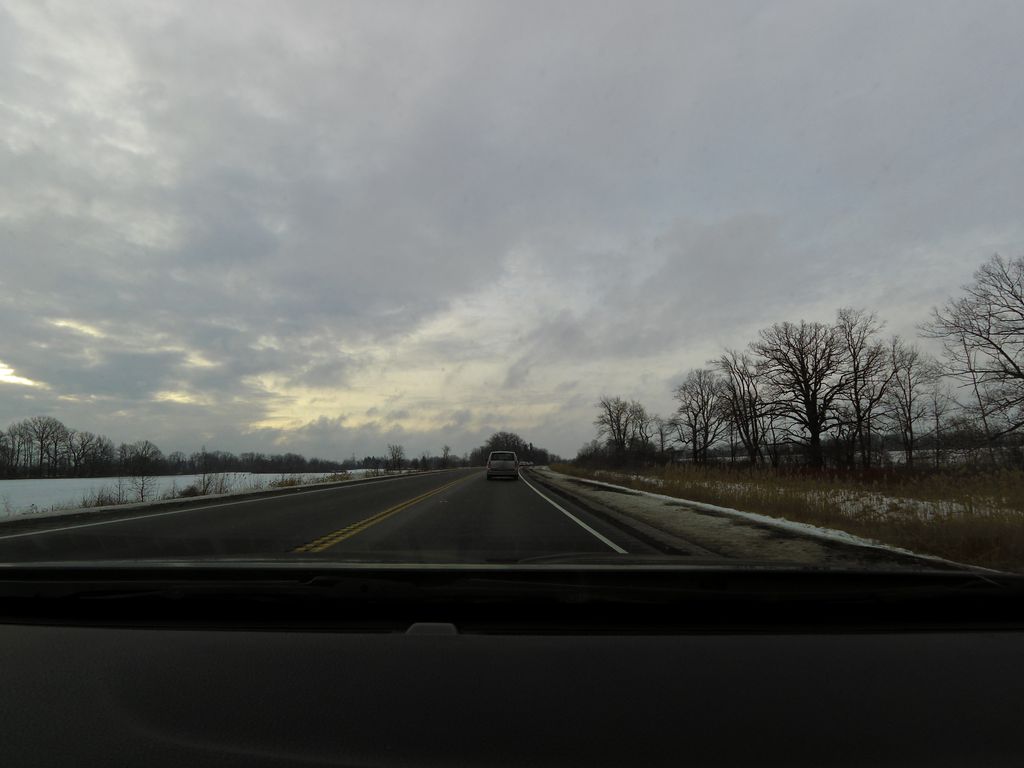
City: hamilton